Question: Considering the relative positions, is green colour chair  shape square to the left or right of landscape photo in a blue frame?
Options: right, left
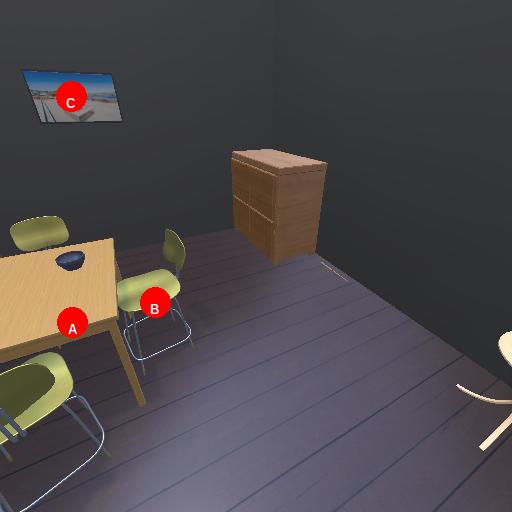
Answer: right